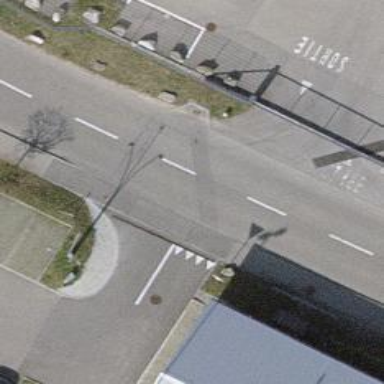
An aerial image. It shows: Unmarked crossing on the road.